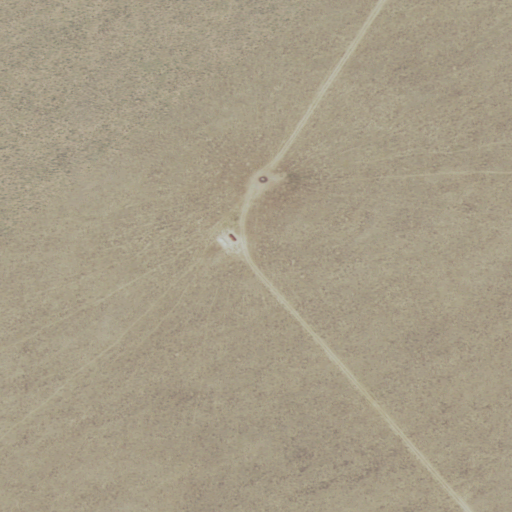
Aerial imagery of bench in Wyoming named Chapman Bench containing only shrub